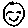
Label: smiley face